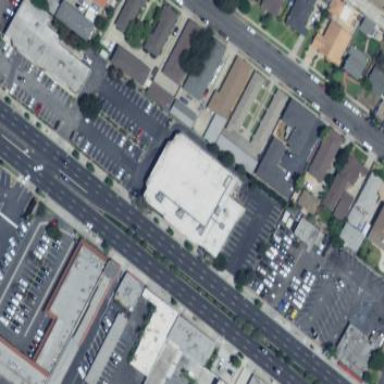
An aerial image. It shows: Retail building.